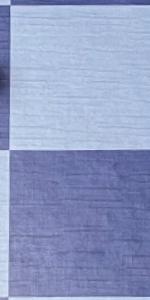
Label: Empty